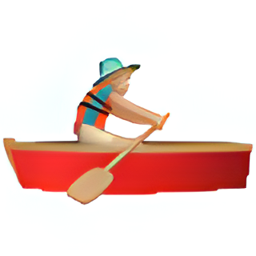
Name: rowboat
Emoji: 🚣🏼
Group: People & Body
Sub-group: person-sport